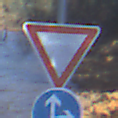
Verkehrszeichen: VorfahrtGewaehren
Zusatzzeichen unten: VorgeschriebeneFahrtrichtungGeradeausOderRechts
Umgebung: Outdoor, Nature
Tageszeit: MorningAfternoon
Wetter: Clear
Licht: Natural
Jahreszeit: NotSpecified
Kontrast: HighContrast